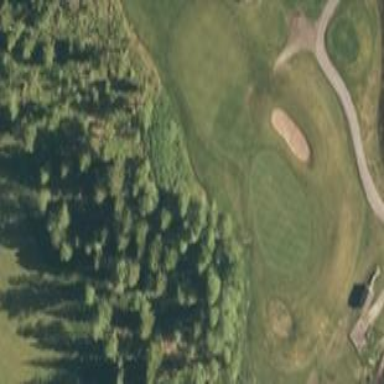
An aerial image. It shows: Rough area on grassy golf course.